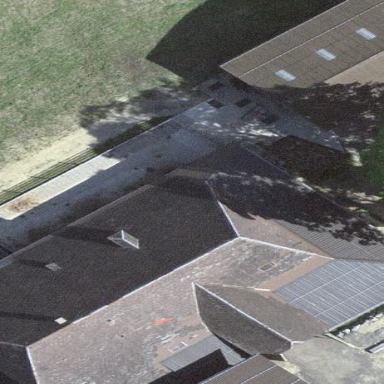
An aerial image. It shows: Farm building.